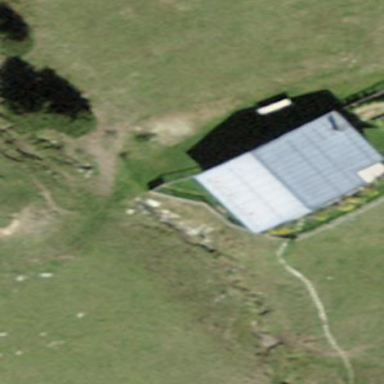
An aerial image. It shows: Bungalow.